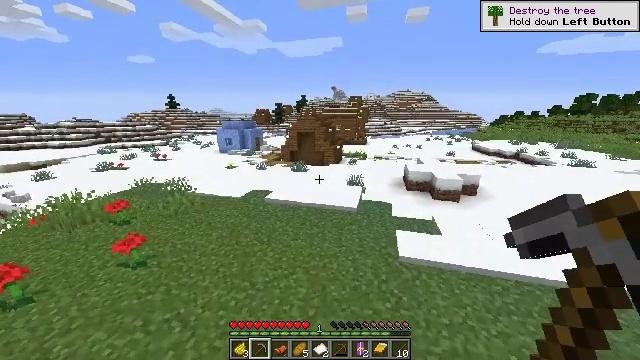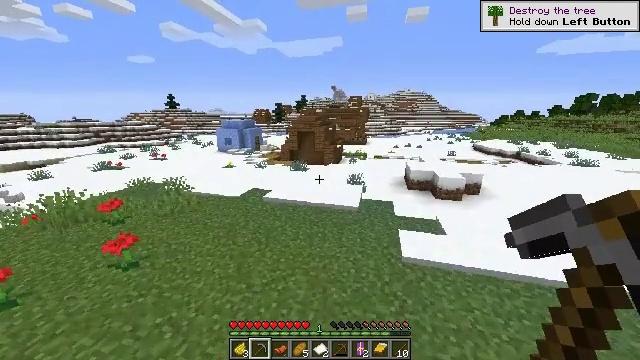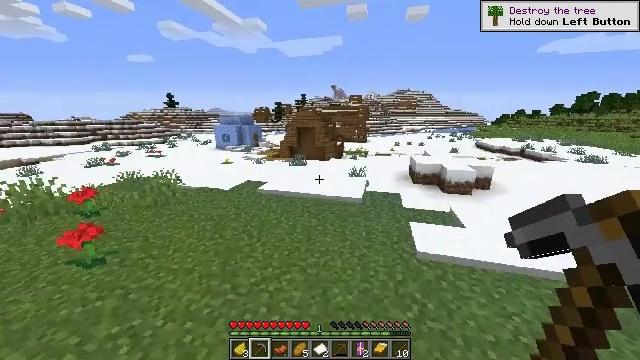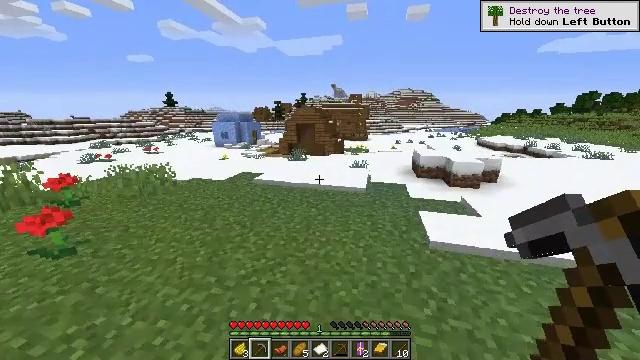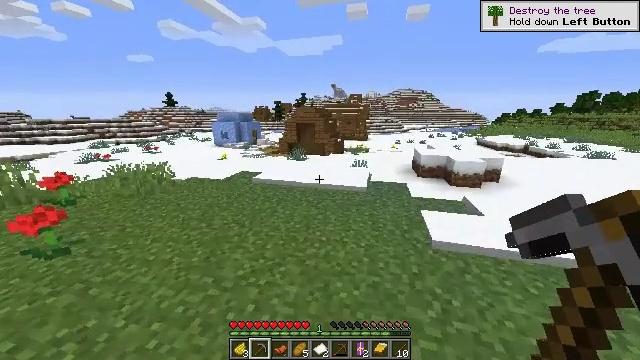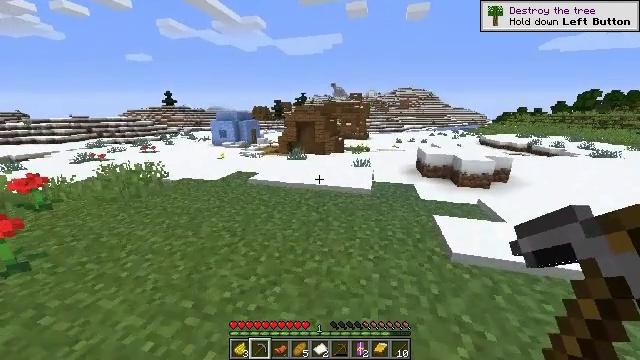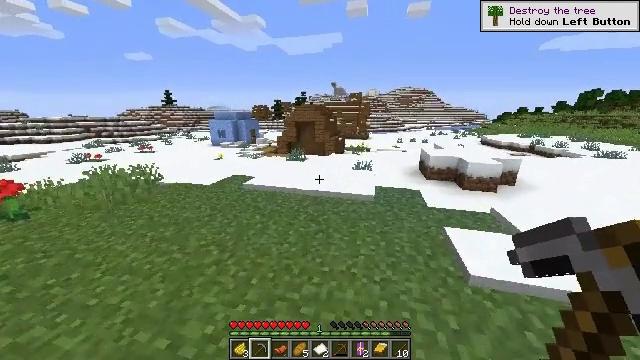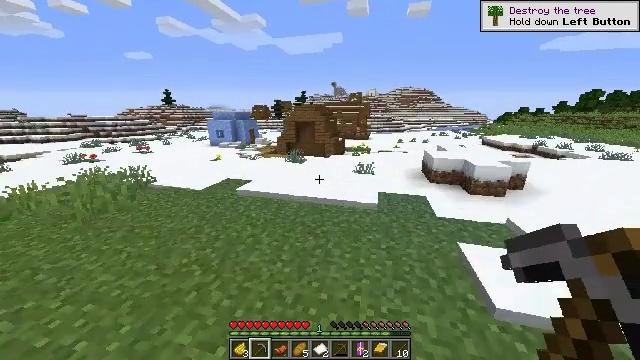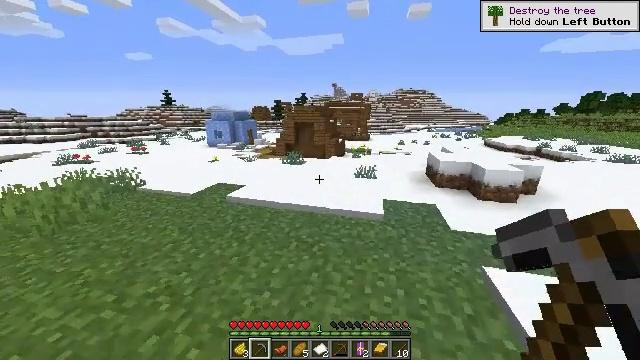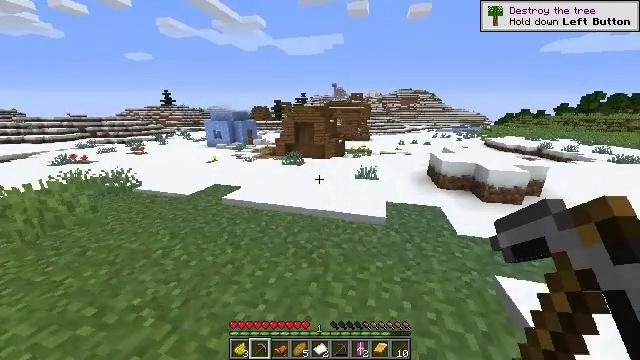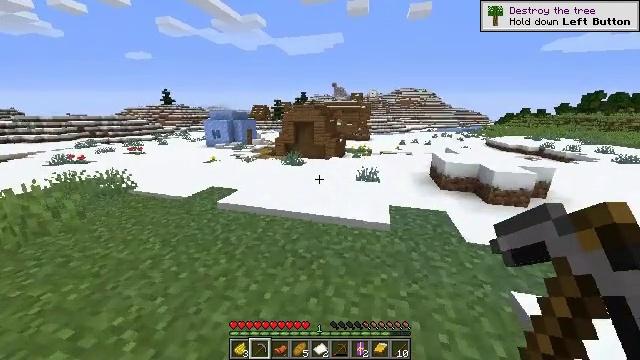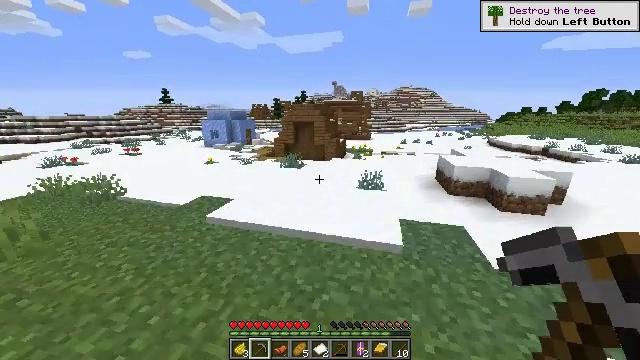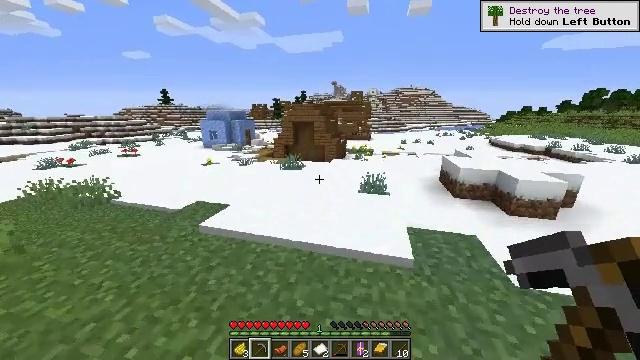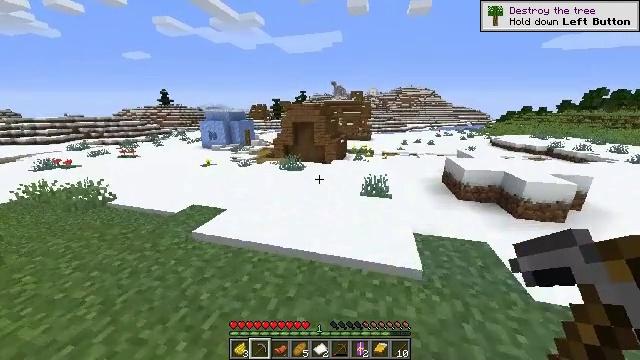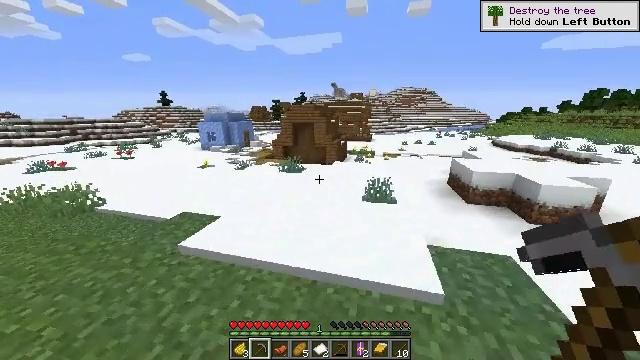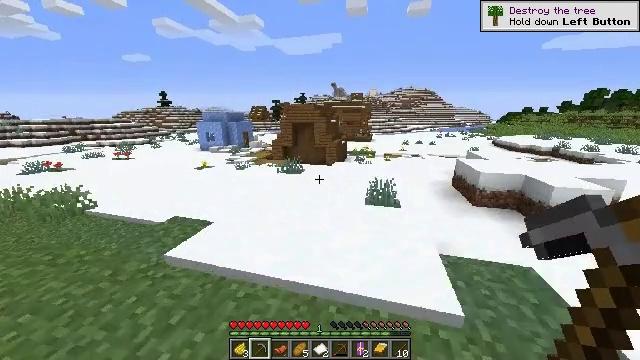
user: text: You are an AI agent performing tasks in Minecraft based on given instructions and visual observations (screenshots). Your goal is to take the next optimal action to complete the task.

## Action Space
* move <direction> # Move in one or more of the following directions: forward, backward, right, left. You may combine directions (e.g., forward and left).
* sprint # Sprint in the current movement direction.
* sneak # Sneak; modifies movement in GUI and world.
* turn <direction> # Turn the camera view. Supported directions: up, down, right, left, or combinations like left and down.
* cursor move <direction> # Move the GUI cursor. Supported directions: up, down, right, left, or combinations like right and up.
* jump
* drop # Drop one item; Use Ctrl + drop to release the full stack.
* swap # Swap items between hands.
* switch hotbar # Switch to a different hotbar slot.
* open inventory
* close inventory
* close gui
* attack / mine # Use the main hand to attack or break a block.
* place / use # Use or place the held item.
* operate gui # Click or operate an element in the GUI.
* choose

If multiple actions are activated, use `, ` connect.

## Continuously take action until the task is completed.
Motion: motion action
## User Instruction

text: Reclaim the spruce fence for reuse.
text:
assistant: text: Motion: move forward
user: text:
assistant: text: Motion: move forward
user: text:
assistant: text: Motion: move forward
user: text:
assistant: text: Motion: move forward
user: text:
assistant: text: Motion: move forward
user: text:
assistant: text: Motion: move forward
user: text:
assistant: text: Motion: move forward
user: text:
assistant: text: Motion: move forward
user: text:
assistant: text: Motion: move forward
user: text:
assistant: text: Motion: move forward
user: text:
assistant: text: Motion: move forward
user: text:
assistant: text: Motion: move forward
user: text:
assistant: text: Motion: move forward
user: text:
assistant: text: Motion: move forward
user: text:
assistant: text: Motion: move forward
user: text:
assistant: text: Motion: move forward and move right
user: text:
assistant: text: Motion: move forward and move right
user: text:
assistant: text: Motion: move forward and move right
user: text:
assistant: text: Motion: move forward
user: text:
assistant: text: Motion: move forward
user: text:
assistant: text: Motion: move forward
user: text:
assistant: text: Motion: move forward
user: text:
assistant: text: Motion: move forward
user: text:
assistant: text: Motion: move forward
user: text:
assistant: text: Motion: move forward
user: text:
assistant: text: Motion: move forward
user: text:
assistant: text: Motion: move forward
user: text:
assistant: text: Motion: move forward
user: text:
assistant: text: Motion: move forward
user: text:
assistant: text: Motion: move forward and move right